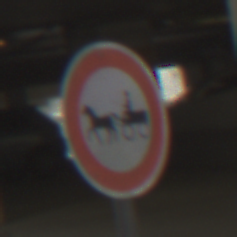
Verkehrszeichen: VerbotGespannfuhrwerke
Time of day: Midday
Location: Roofed (Urban)
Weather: Overcast
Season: NotSpecified
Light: Artificial